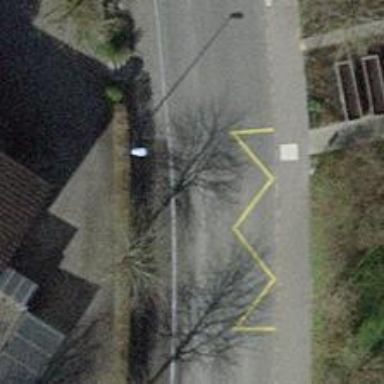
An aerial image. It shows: Bus stop equipped with public transport stop position.